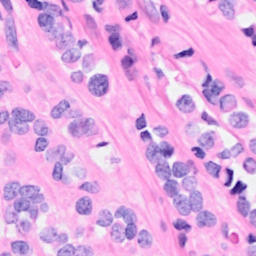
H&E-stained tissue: Breast